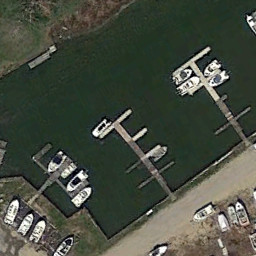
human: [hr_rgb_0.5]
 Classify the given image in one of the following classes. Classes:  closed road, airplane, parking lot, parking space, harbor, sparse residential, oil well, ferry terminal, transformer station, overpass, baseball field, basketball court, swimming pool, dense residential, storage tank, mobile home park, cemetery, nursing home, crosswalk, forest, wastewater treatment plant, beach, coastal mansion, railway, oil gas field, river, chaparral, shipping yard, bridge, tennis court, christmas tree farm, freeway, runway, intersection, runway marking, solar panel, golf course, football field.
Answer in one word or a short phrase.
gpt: ferry terminal